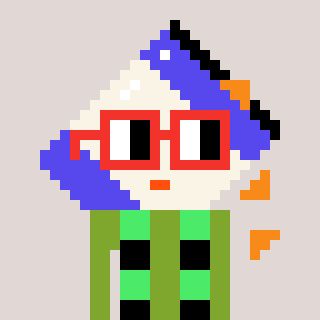
a pixel art character with square red glasses, a chips-shaped head and a slimegreen-colored body on a warm background